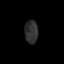
Tissue: skin
Cell type: Epithelial cells
Senescence score: 0.2852
Nuclear area (px): 305
Mean DAPI intensity: 46.439